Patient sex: M
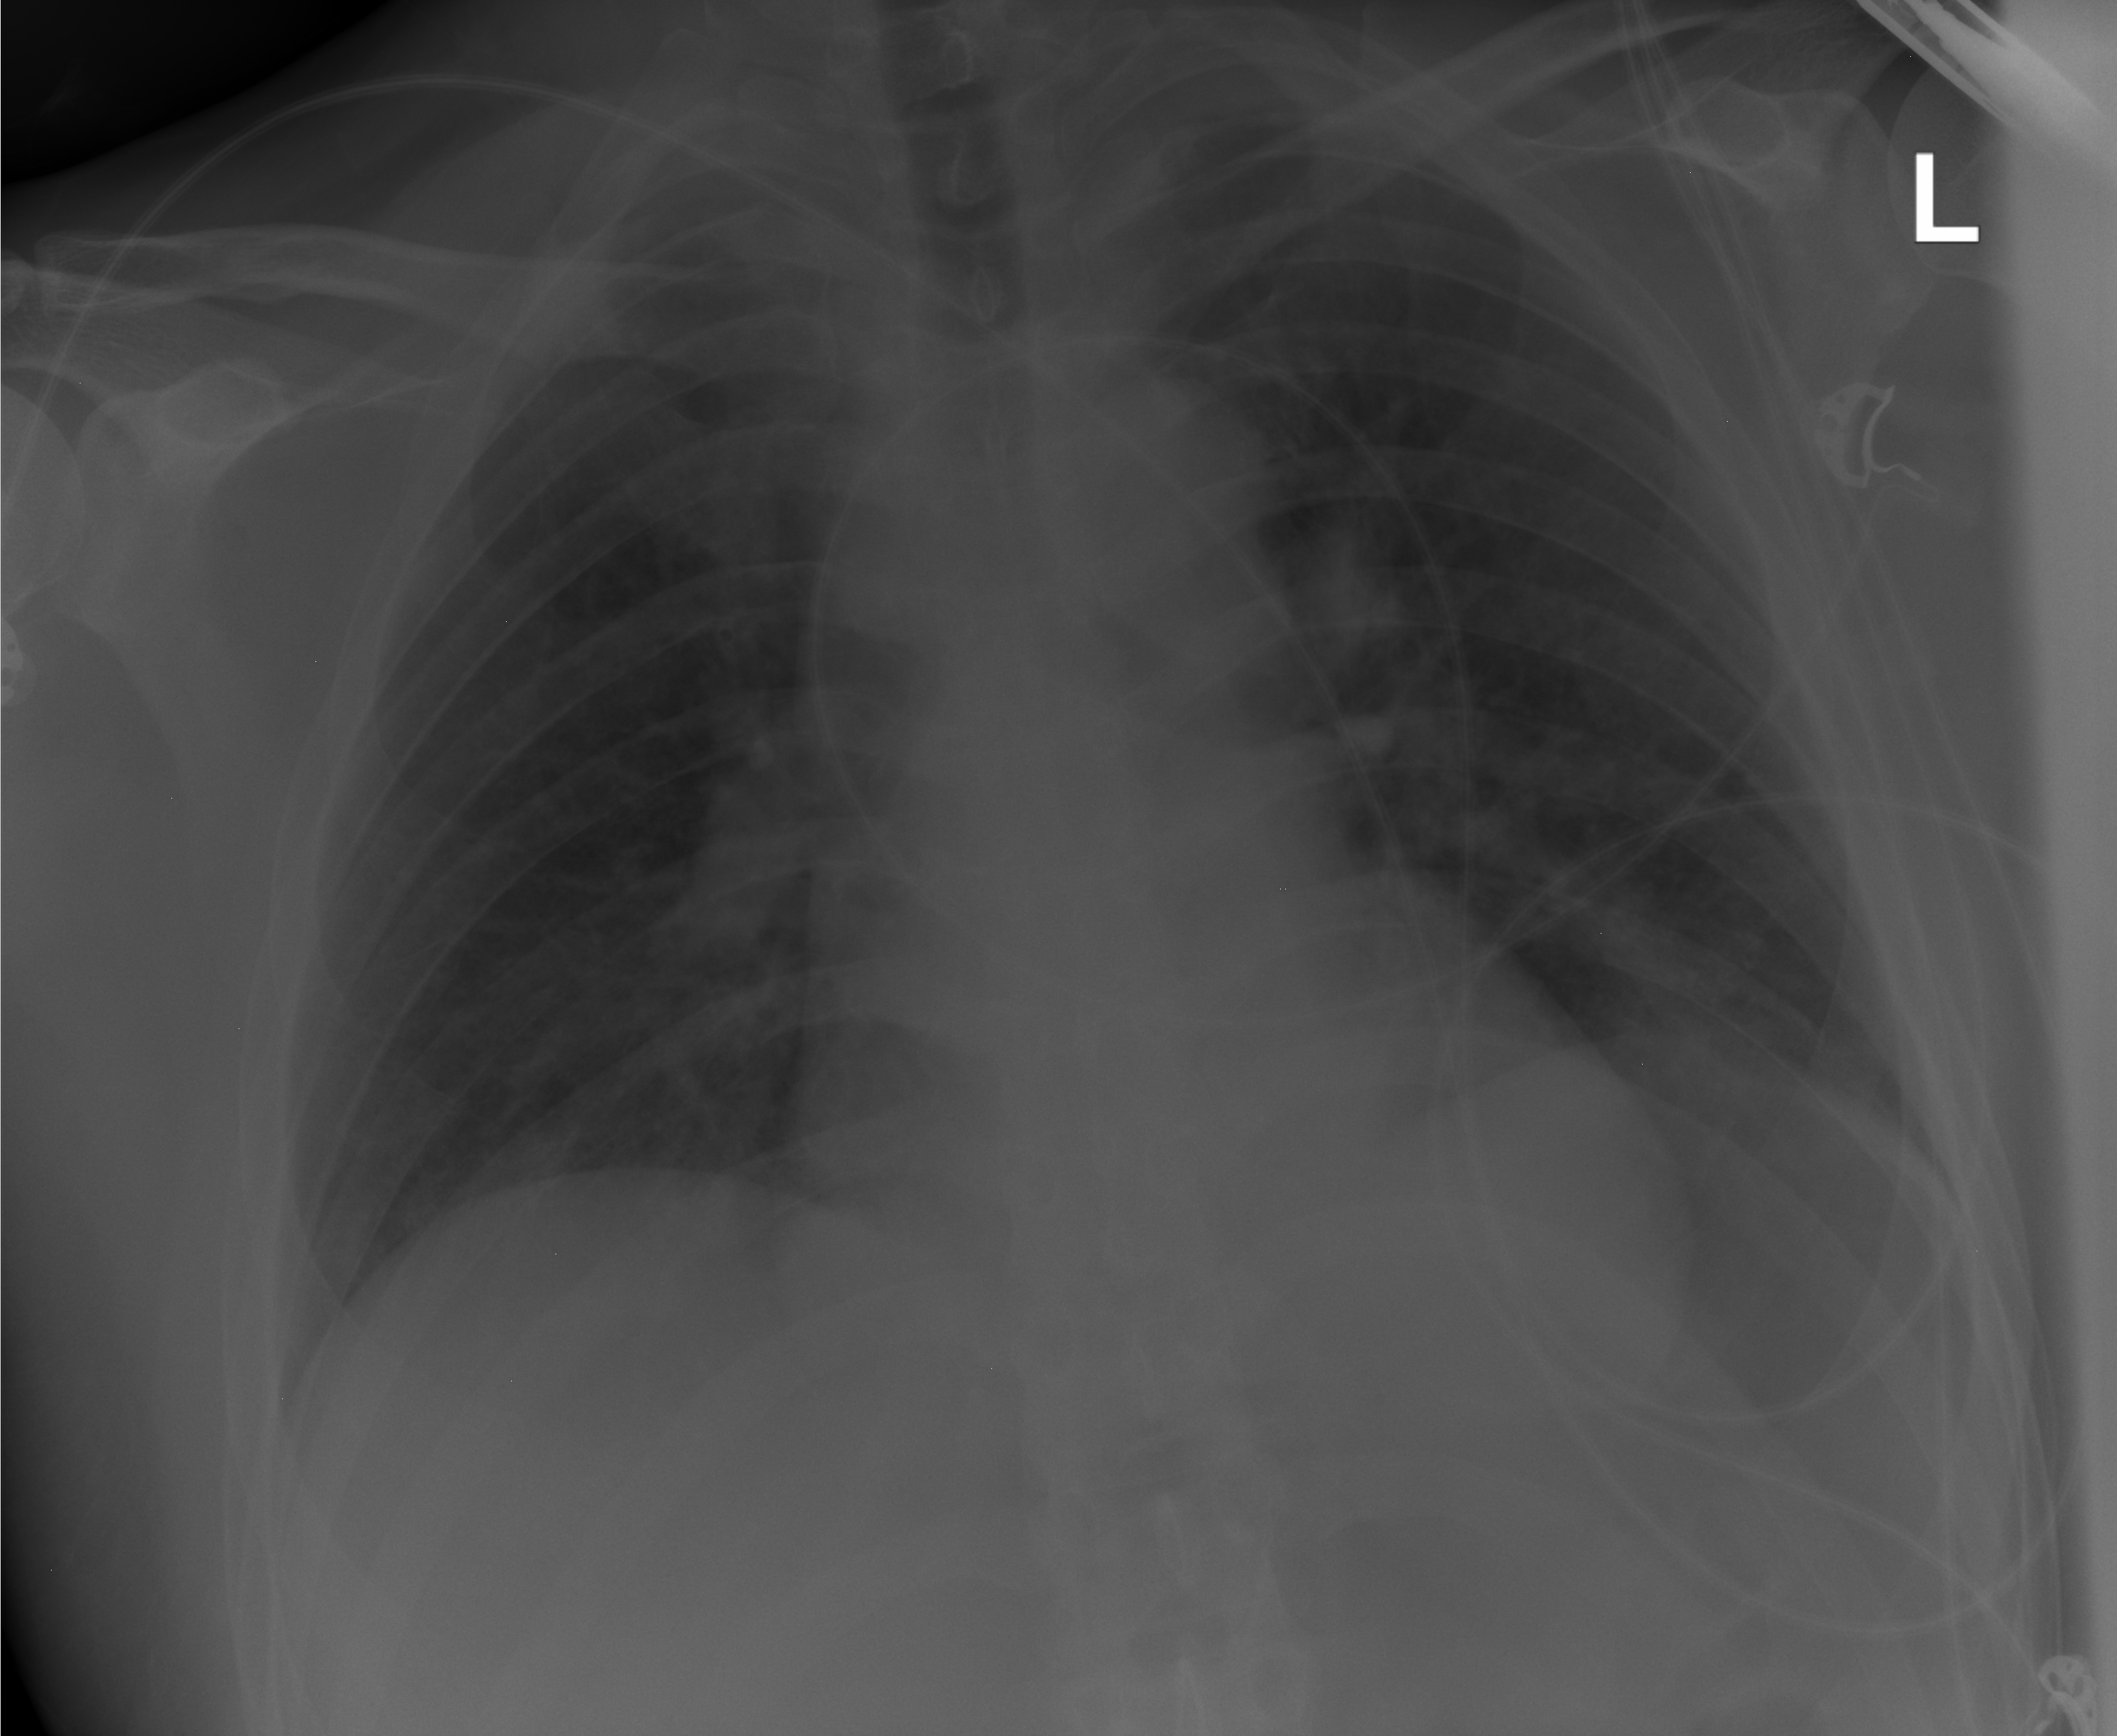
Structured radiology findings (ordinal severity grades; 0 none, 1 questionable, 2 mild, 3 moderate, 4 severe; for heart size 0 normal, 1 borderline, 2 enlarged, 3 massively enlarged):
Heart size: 0
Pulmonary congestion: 2
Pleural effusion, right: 0
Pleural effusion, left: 0
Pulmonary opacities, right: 0
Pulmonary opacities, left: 0
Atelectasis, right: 0
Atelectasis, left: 2